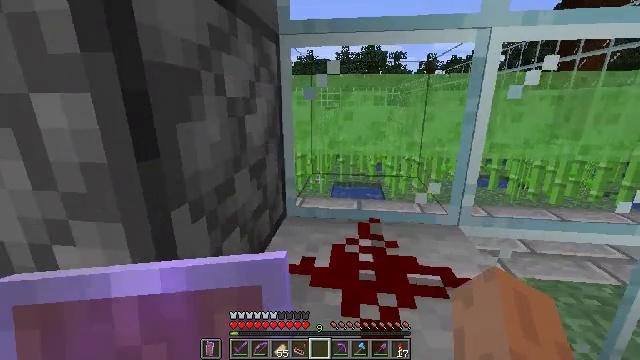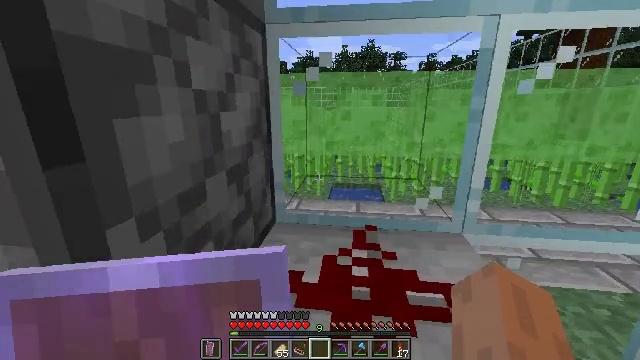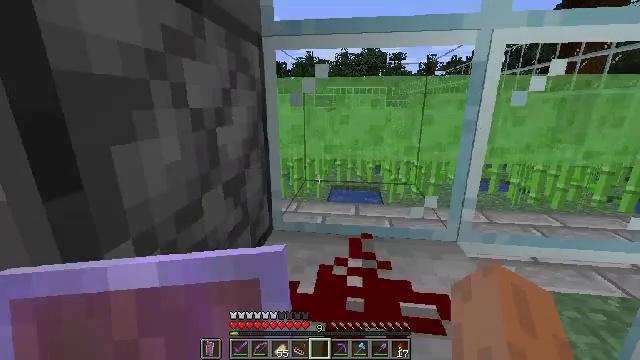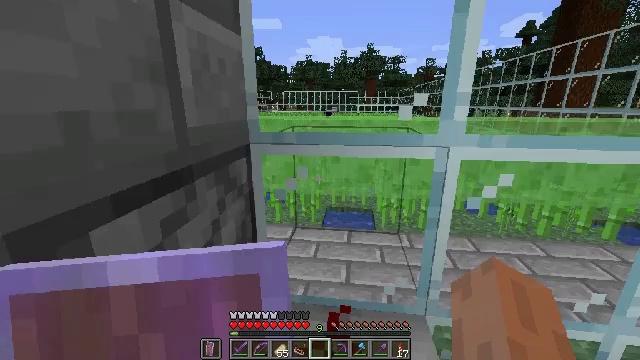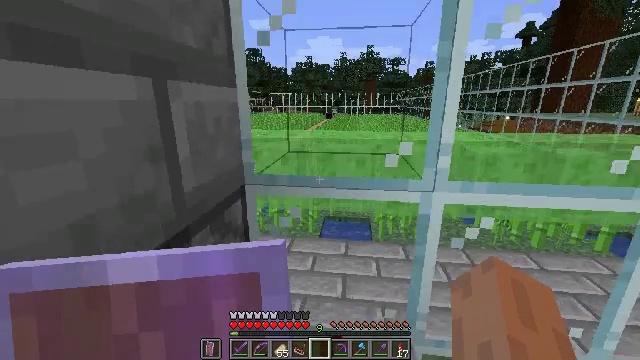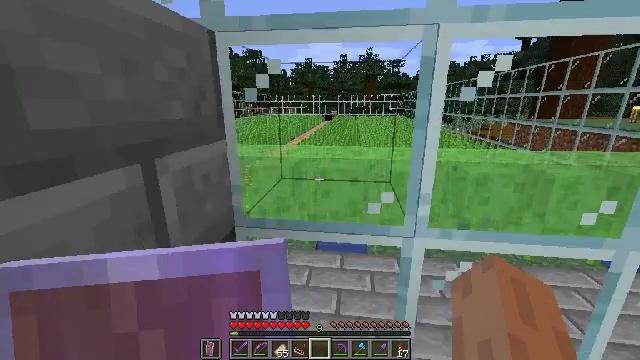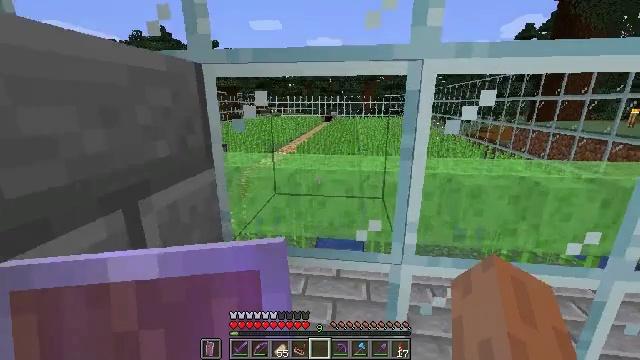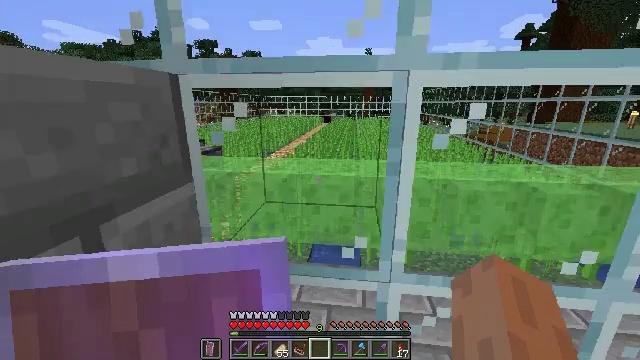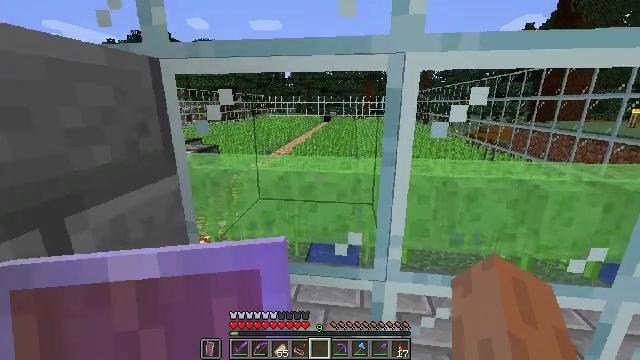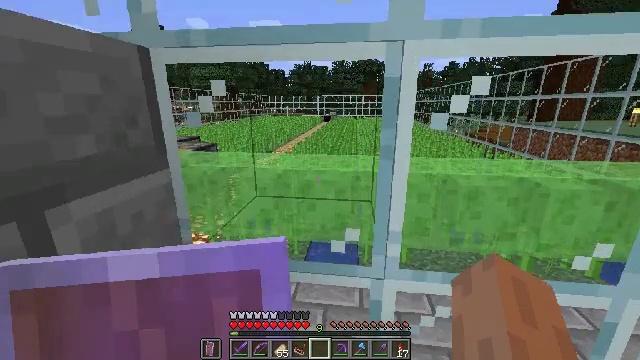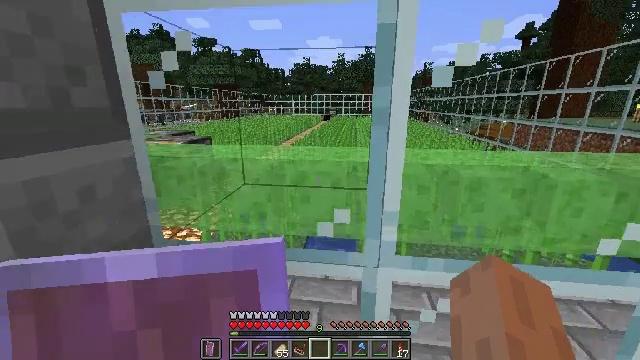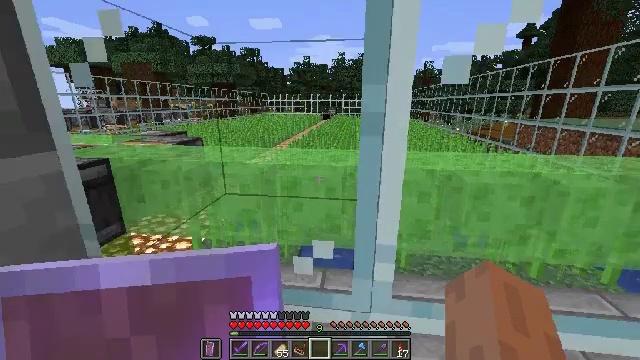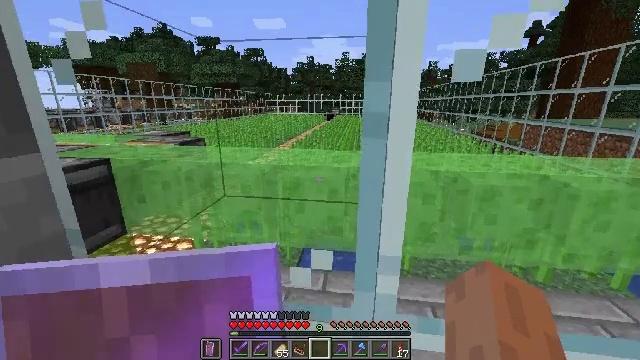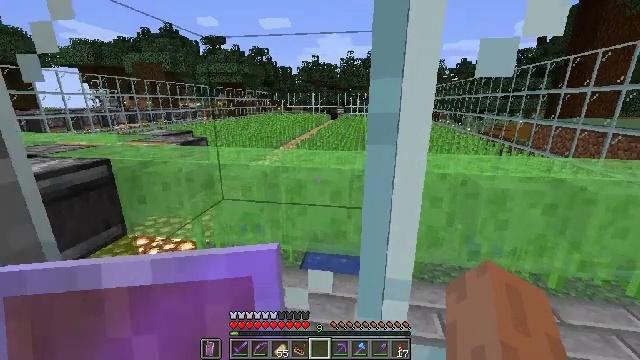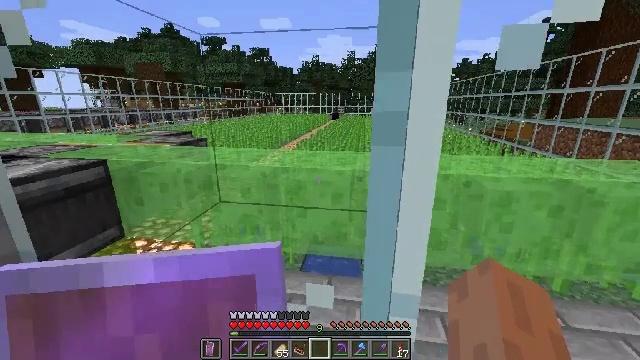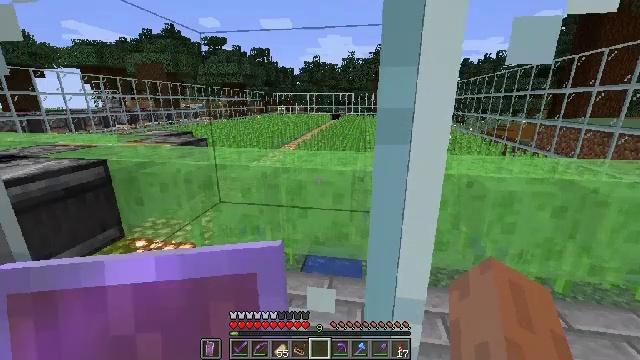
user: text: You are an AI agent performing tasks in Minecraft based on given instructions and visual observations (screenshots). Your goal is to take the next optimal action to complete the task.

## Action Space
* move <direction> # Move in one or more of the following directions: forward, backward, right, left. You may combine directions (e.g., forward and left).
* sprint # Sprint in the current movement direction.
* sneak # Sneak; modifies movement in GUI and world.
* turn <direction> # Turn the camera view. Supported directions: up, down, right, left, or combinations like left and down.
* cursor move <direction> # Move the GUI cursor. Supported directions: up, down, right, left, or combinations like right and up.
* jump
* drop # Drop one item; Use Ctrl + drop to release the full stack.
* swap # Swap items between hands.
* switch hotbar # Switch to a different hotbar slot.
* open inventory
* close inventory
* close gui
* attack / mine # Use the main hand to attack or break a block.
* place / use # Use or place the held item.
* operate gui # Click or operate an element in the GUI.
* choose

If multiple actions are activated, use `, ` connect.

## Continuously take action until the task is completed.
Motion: motion action
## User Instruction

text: Retrieve the comparator by mining it.
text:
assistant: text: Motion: move forward and move right
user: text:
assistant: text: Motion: move forward and move right, jump
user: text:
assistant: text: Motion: move forward and move right, jump
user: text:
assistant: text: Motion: move forward and move right, jump
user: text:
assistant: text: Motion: move forward, jump
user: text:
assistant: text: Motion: move forward
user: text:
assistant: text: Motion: move forward
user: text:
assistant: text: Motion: move forward
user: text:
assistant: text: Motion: move forward
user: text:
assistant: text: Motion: move forward
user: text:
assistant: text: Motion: move forward
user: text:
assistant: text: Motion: no_op
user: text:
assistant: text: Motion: turn left
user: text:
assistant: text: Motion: no_op
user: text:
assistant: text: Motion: no_op
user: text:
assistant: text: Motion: no_op
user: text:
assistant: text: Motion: no_op
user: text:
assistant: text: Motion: no_op
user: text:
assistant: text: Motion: no_op
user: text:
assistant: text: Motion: no_op
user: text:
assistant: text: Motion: no_op
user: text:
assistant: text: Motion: no_op
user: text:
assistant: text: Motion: no_op
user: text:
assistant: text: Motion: no_op
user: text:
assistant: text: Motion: no_op
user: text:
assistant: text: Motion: no_op
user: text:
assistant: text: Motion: no_op
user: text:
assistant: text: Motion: no_op
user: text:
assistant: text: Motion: no_op
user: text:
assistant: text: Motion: no_op